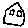
Label: house